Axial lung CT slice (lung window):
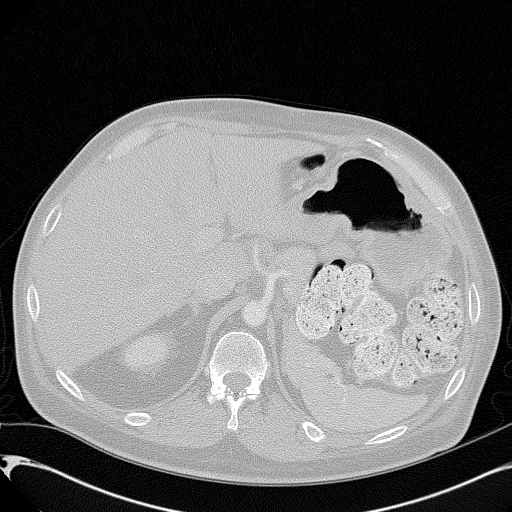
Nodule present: no